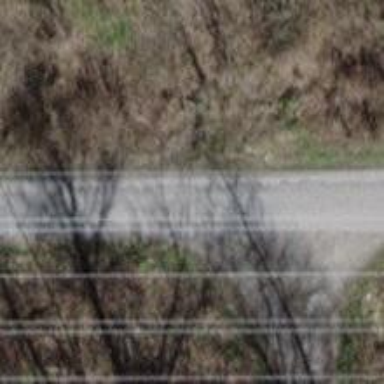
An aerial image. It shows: Dirt track road with grade3 tracktype.